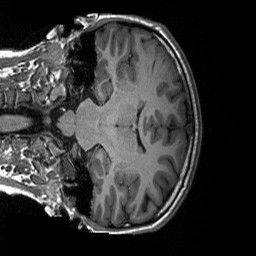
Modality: T1w
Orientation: coronal
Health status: ill
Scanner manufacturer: siemens
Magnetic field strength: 3 T
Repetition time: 2.3 s
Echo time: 0.00226 s